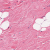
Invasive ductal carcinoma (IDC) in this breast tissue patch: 0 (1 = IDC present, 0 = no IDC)